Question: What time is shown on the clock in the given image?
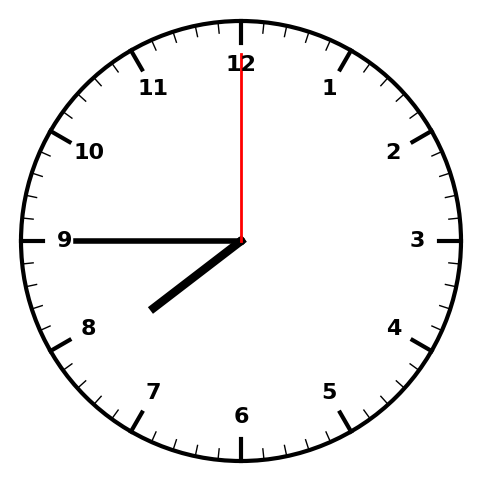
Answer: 07:45:00